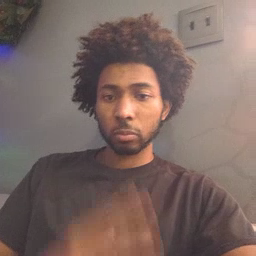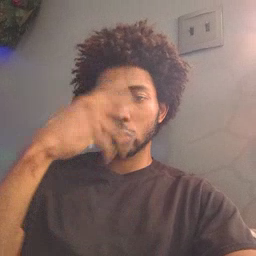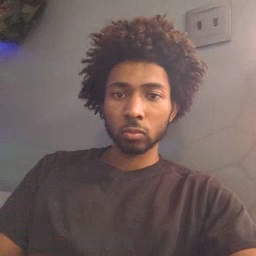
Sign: pretty